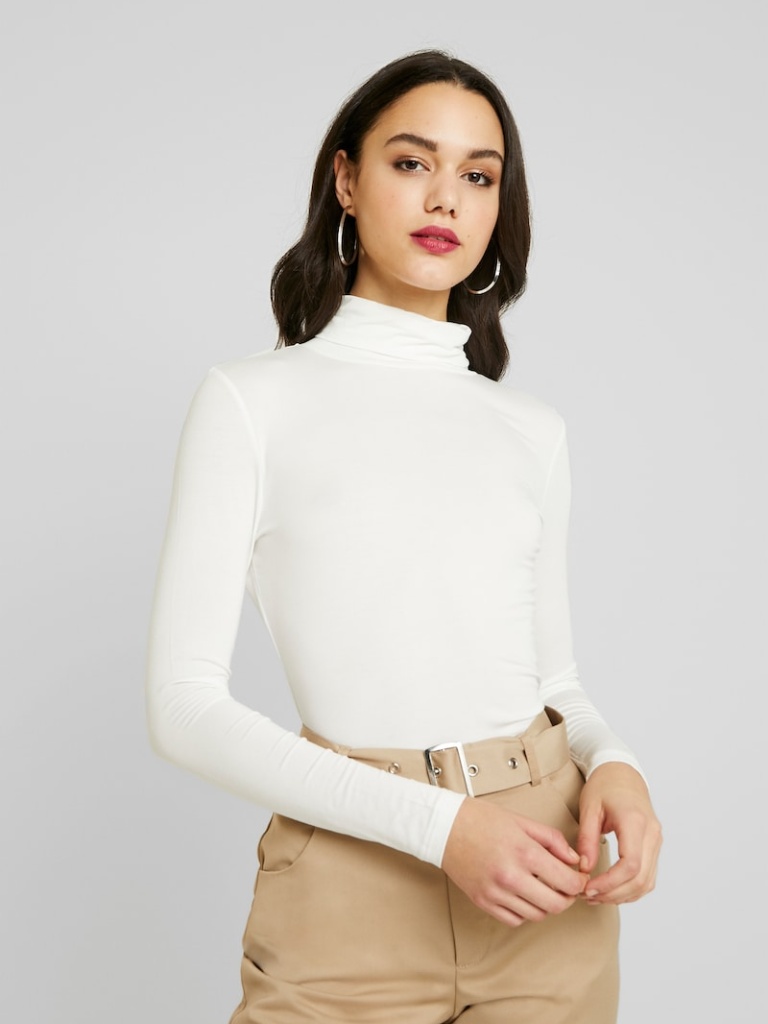
jersey tight a long-sleeved with the sleeves down hip length Fully Tucked in turtleneck turtleneck